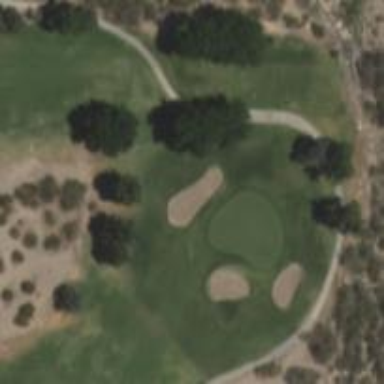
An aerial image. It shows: View of golf hole.